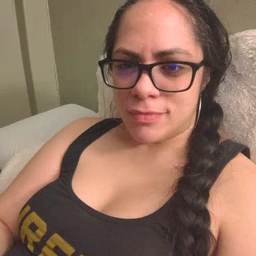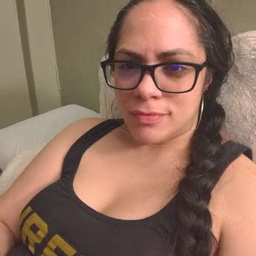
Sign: stairs